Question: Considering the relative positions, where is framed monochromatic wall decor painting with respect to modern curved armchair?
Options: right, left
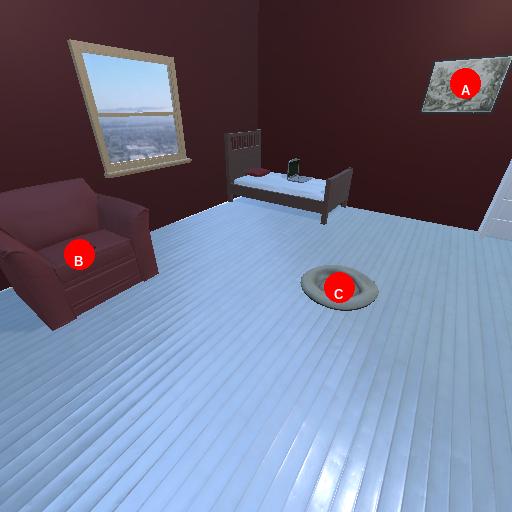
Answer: right